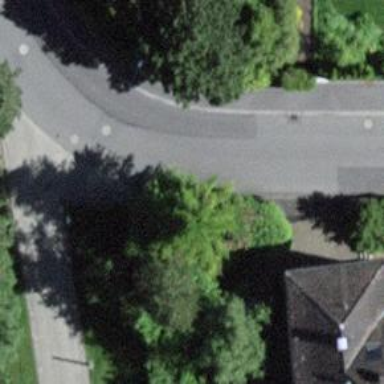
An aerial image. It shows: Residential road with asphalt surface. Sidewalk is present on the left side.